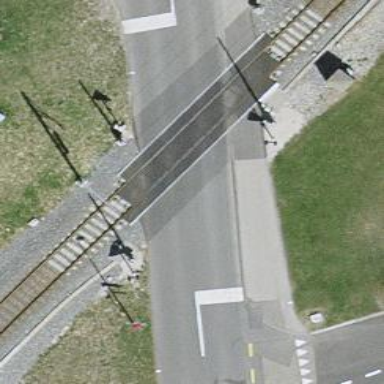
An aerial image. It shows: Level crossing with double half barrier.